Question: I've read many posts related to this issue today( one useful one here: <URL>.
Today I've been scratching my head. I'm not able to understand how to fix this even after reading those articles.
Yesterday was all ok, I remember having given a checkout command. In the evening I found that Git was not showing any changes even though local changes were present. After researching today I could see now that git status is showing "HEAD detached from 99f040f".
Since then I removed .git folder in my D: (on my Windows 7) and restored .git of 27th July backup. Still not resolved. I tried 25th July version too. But no luck. So I've now restored yesterday's .git version.
I'm pasting the screenshot from gitk. Is there anything I can do to correct this issue?

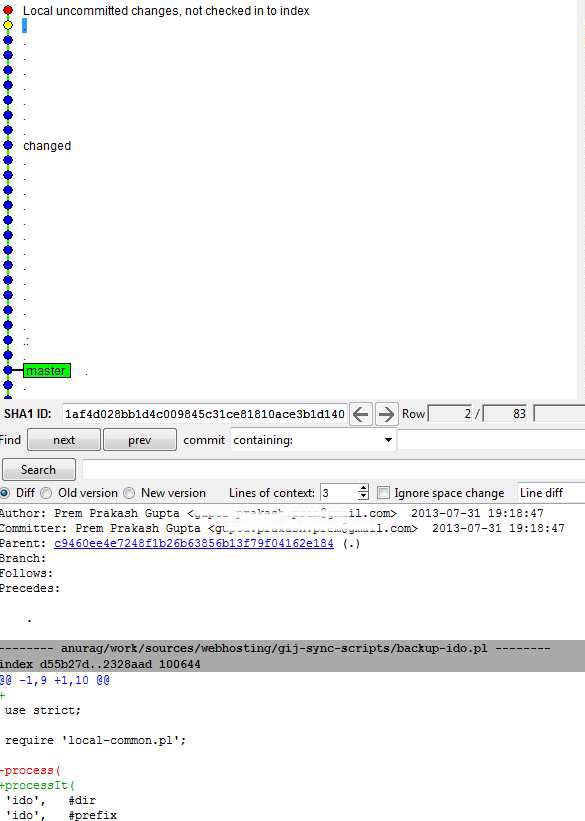
Answer: To get back to the last checked-out branch, simply type
'''
git checkout -
'''
Seems a bit under-documented (search for 'You may also specify' in the docs of <URL>, but works for me.
Could also be used as a handy shortcut for switching between two branches:
'''
git checkout master
git checkout branchwithaverylongnamethatyoudontwanttotypeagain
git checkout - # brings back master
git checkout - # brings back branchwithaverylongnamethatyoudontwanttotypeagain
'''